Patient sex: F
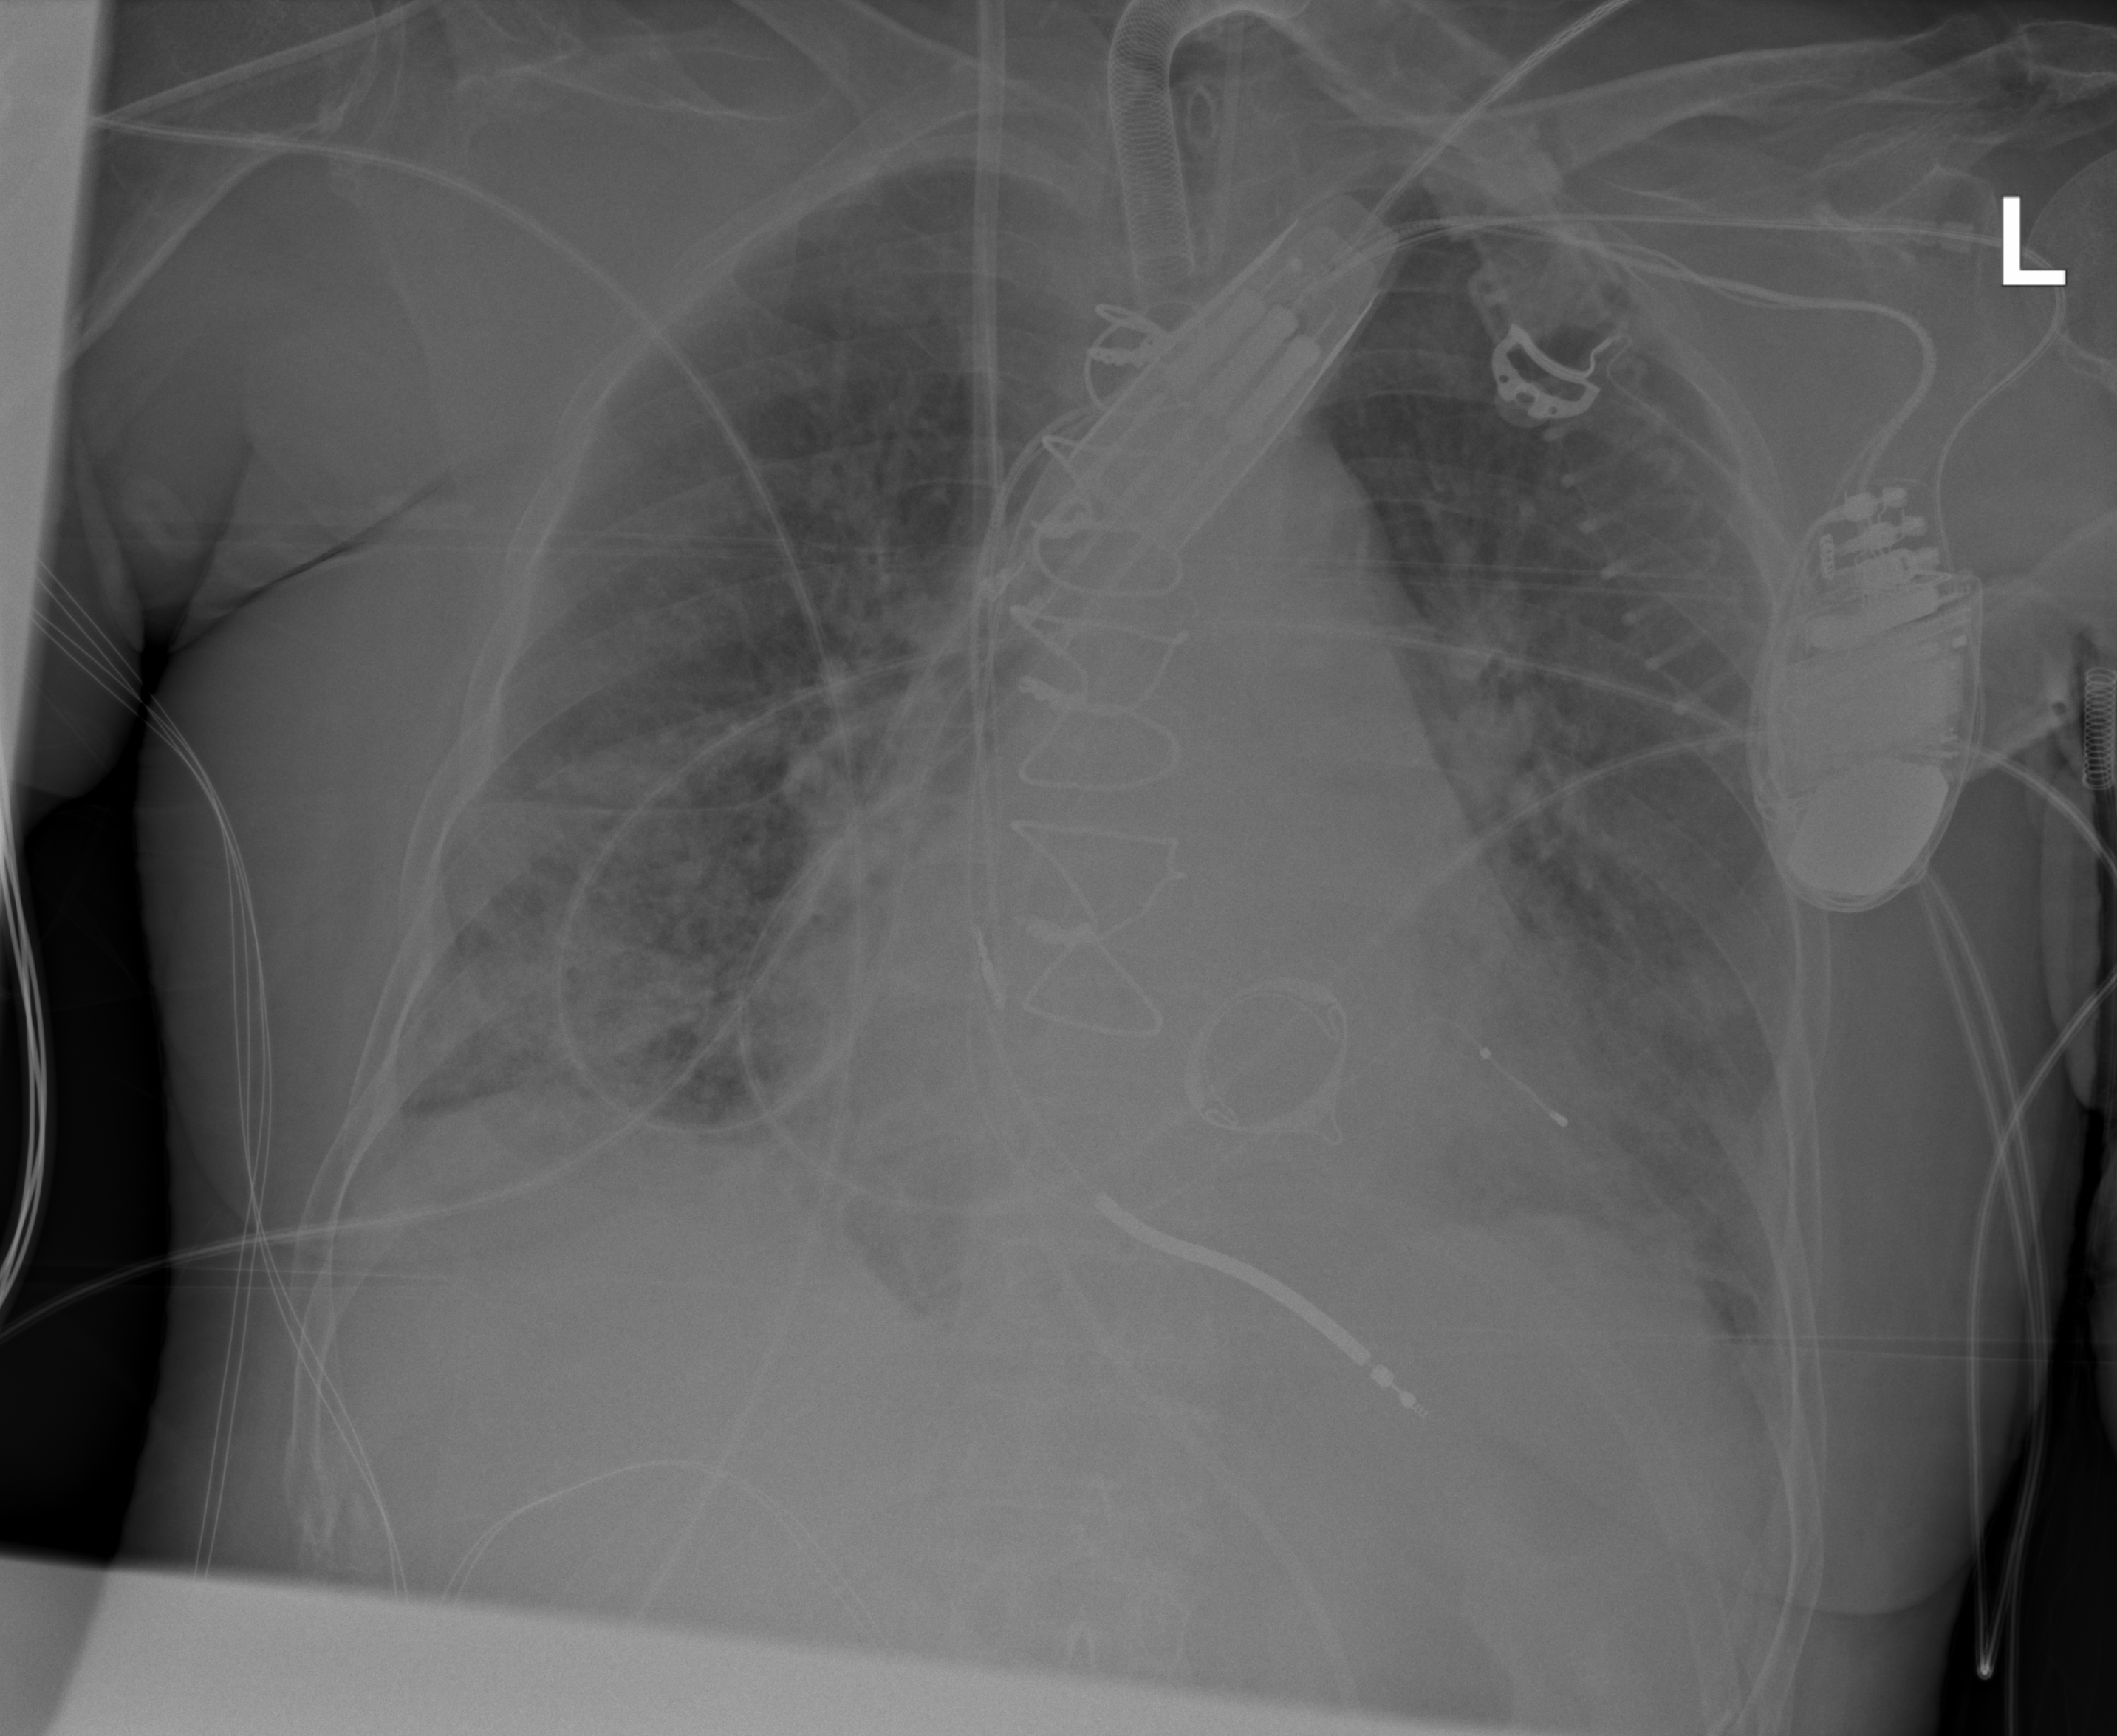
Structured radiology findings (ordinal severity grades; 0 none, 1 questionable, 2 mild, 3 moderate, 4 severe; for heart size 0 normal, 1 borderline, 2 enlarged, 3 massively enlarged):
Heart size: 2
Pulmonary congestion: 3
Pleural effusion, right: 0
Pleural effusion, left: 0
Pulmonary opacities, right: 2
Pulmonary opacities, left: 2
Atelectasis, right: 2
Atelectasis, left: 2